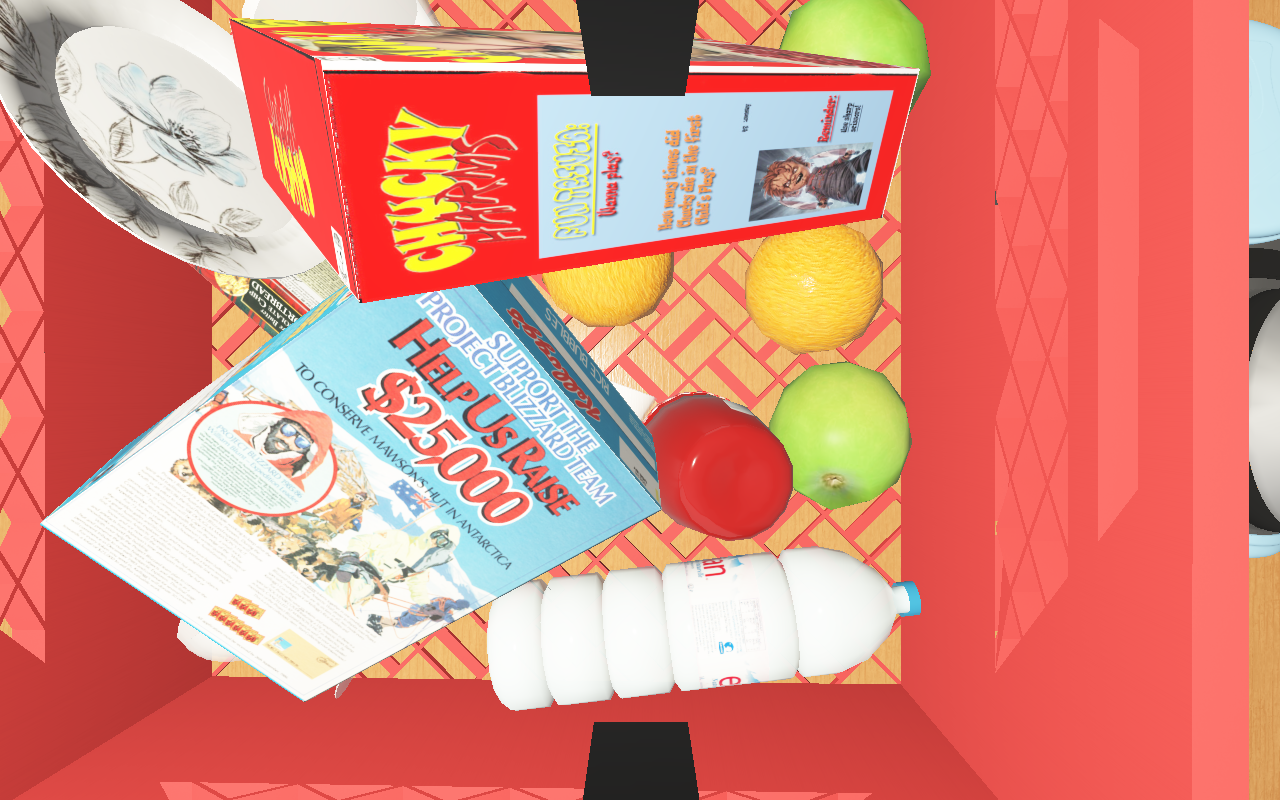
Objects in the scene:
carafe
water bottle
apple
apple
orange
orange
spoon
plate
glass
wineglass
biscuit box